Interaction volume radius: 10 \u00c5
Interaction volume height: 10 \u00c5
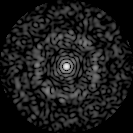
Disorder parameter: 0.8317